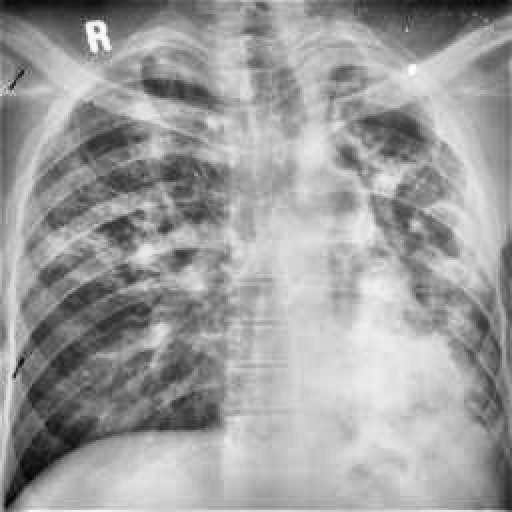
Finding: TUBERCULOSIS